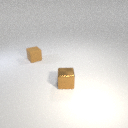
small brown metal cube to the right of small brown rubber cube